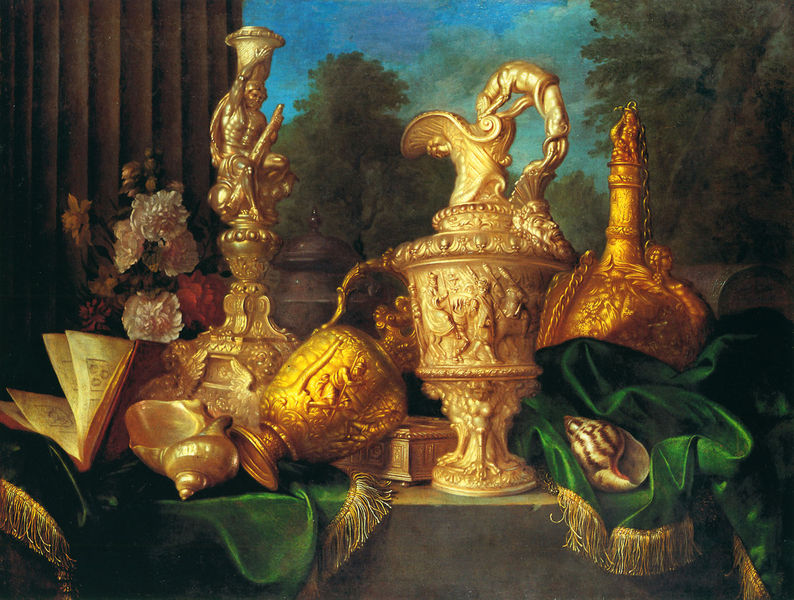
Titel: Stilleben mit Prunkgefäßen
Künstler: Meiffren Conte
Institution: Karlsruhe, Staatliche Kunsthalle
Schlagwörter: baum, blau, gemälde, himmel, wolken, bäume, grün, landschaft, blume, blumen, fenster, hintergrund, schmuck, rose, rosen, tuch, flasche, falten, silber, vorhang, gold, kelch, decke, borte, kanne, krug, skulptur, stilleben, vase, glanz, leuchter, metall, foto, buch, nelke, statuette, muschel, schnecke, quasten, franzen, pokale, green